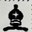
Piece: bB